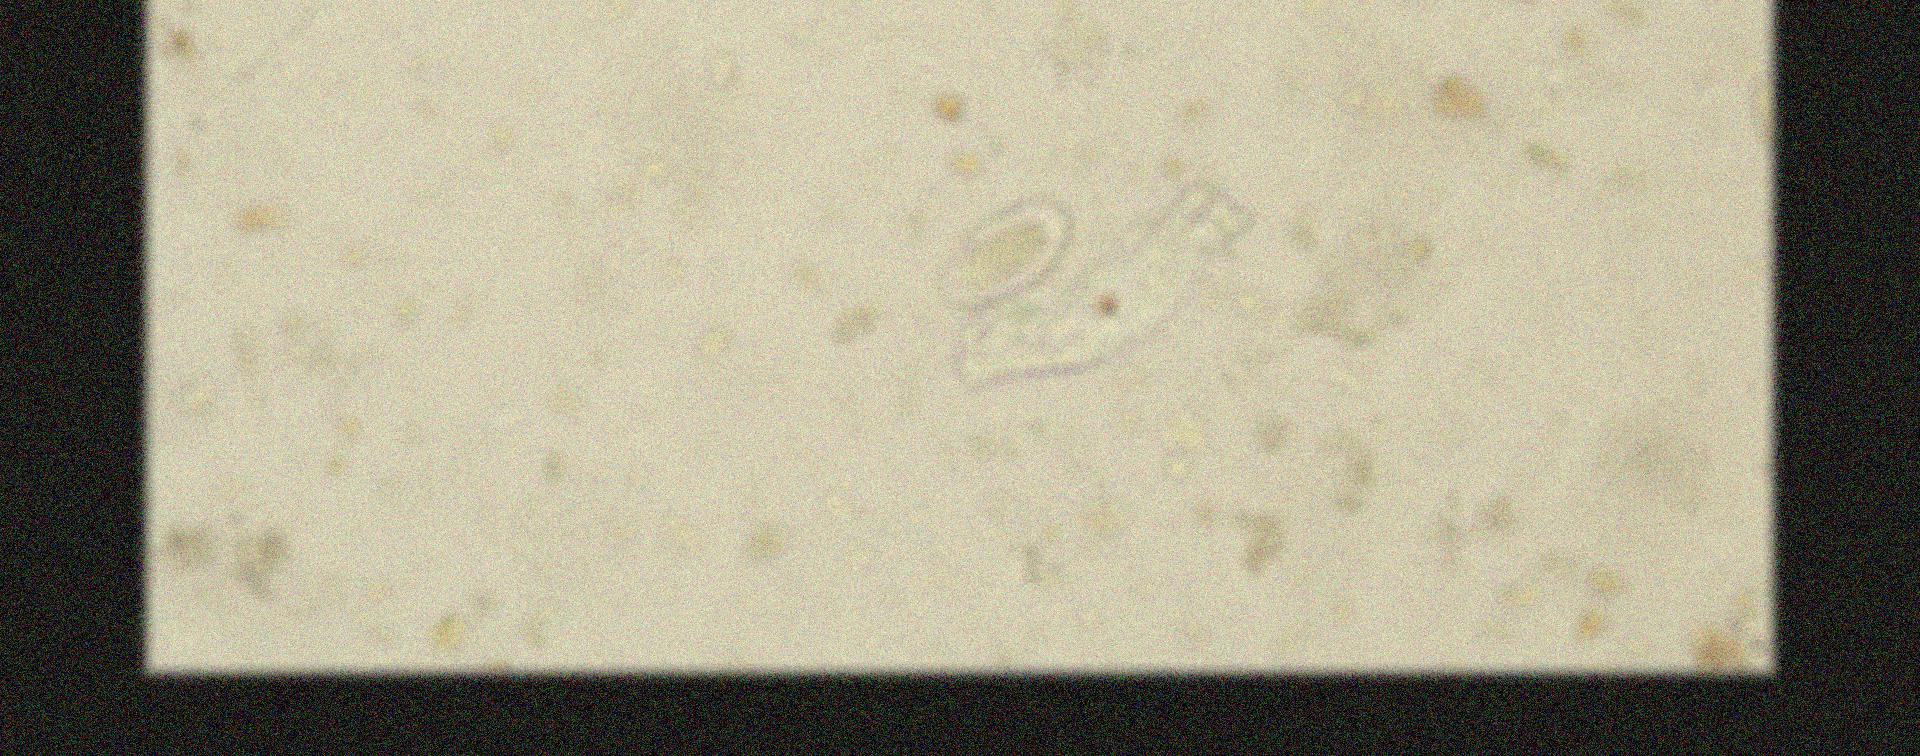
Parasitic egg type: Enterobius vermicularis